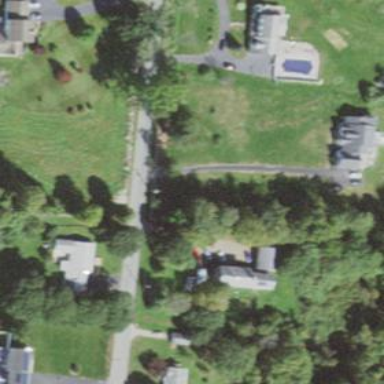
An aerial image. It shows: Residential driveway designated as service road.